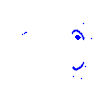
Particle: electron